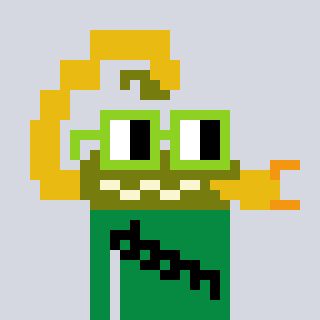
a pixel art character with square light green glasses, a scorpion-shaped head and a green-colored body on a cool background